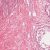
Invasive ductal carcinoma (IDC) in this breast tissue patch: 0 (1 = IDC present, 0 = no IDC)